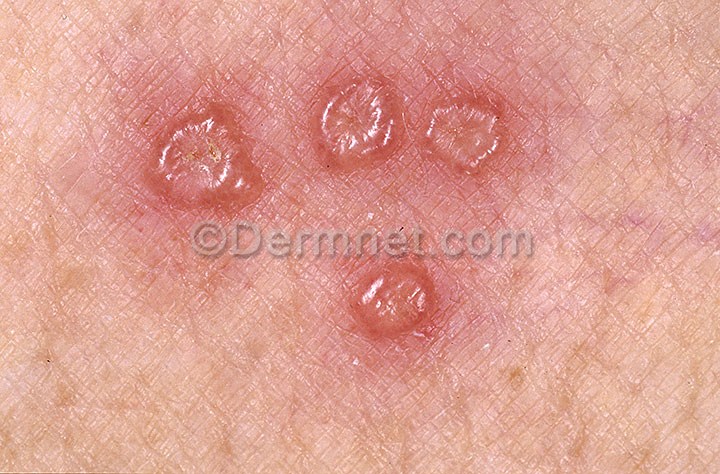
Disease: Warts Molluscum and other Viral Infections